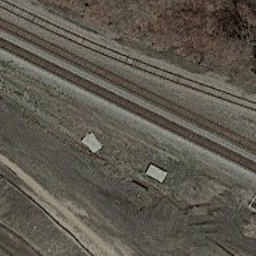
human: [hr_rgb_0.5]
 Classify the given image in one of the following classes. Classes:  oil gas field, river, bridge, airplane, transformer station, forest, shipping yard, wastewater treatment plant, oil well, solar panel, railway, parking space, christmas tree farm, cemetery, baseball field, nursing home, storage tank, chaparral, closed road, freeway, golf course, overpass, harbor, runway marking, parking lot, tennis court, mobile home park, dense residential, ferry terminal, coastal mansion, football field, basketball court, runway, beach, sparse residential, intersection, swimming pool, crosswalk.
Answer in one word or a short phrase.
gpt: railway